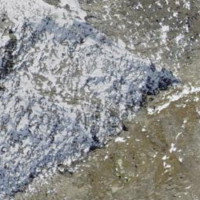
EUNIS habitat code: 48
Species observed at this site:
Saxifraga bryoides